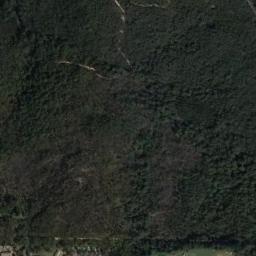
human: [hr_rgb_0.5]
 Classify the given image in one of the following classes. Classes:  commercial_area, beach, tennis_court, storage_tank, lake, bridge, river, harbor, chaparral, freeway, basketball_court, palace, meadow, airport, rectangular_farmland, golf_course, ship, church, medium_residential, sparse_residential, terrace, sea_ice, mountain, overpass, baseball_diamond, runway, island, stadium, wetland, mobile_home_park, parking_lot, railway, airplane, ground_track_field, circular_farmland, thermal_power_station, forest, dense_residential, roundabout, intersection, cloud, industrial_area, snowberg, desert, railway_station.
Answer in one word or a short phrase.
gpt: forest